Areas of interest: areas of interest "Logistics and Express Delivery"
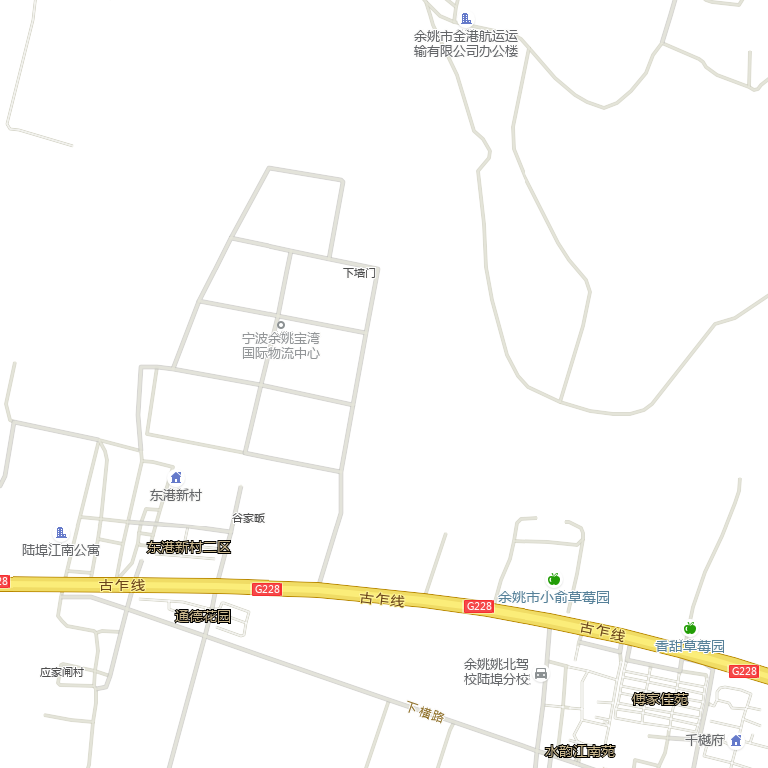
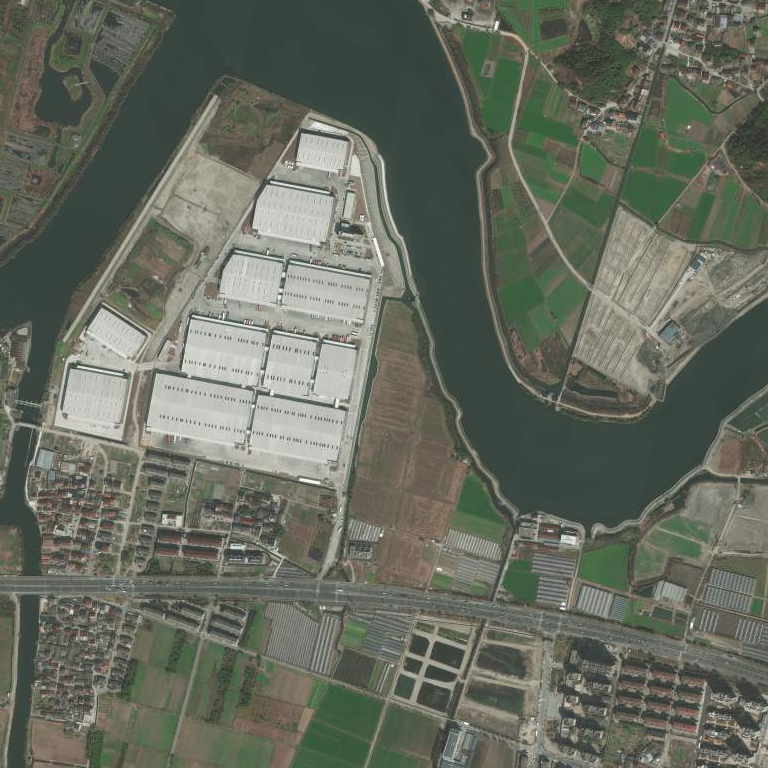